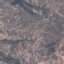
Land use / land cover class: HerbaceousVegetation